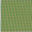
Piece: xx